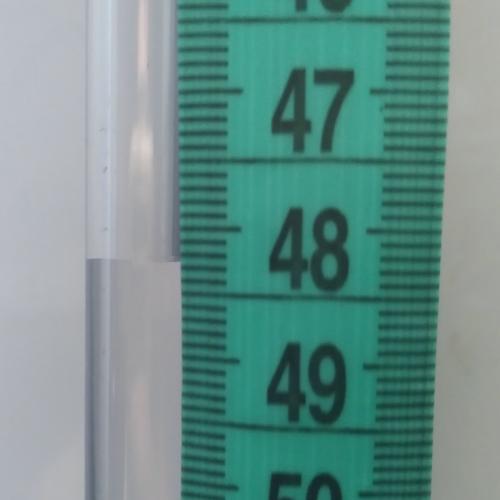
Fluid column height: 48.3 cm